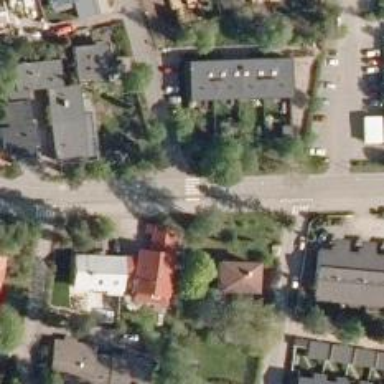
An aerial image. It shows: Uncontrolled road crossing.